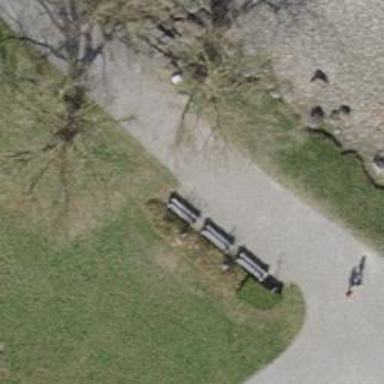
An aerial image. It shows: Bench for seating.